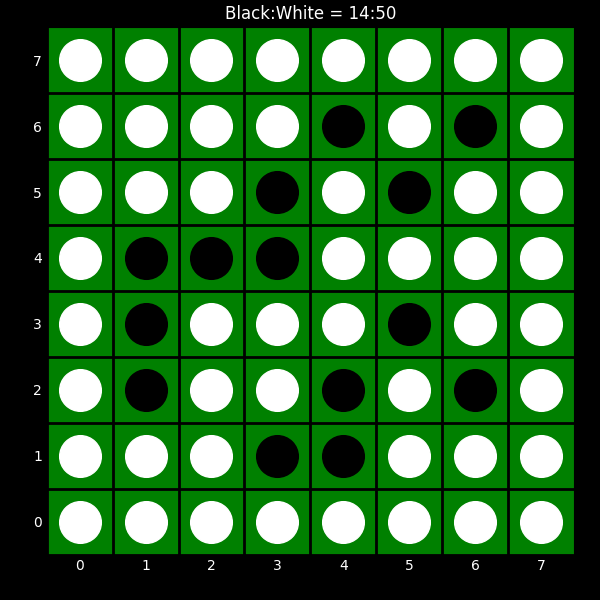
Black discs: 14
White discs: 50